Question: Is it possible to stop a TD breaking on the minus sign of a value and instead make it break on the decimal point?
I have a table displaying decimal amounts from a database. Some of the amounts are large and need to wrap somehow.
At the moment, when a value exceeds my TD's width it get truncated as follows:
'''
-
123456.00
'''
But Is there any way to make it break as:
'''
-12345
.00
'''
without having to manually intervene and format the strings? i.e. can it be done in css or another way?
Both of these work in Firefox, but not in IE8 (second and third columns are
'''
<td>
-<PHONE>&#8203;.89
</td>
<td>
-<PHONE><wbr>.89
</td>
'''

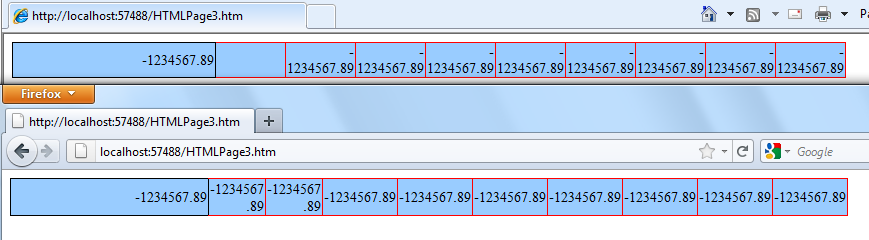
Answer: Try using the '<wbr>' tag like so:
'''
-123456<wbr>.00
'''
To make it more browser compatible you can use this too: (<URL>
'''
&#8203;
'''